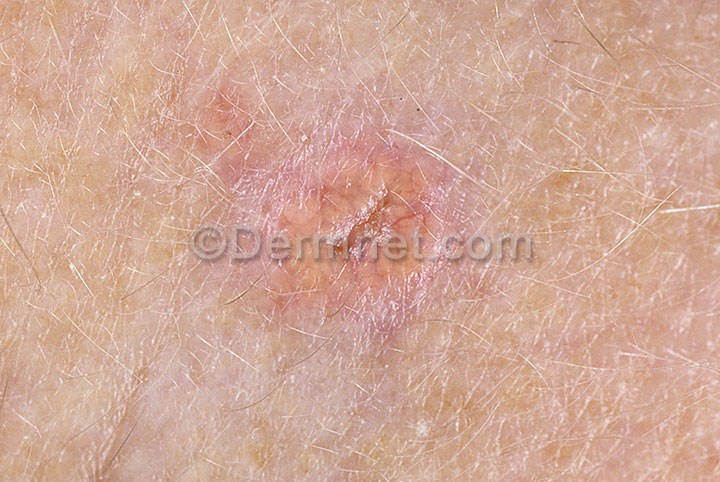
Disease: Seborrheic Keratoses and other Benign Tumors